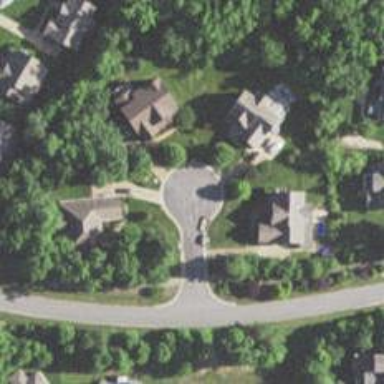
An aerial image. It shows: Turning circle on the road.